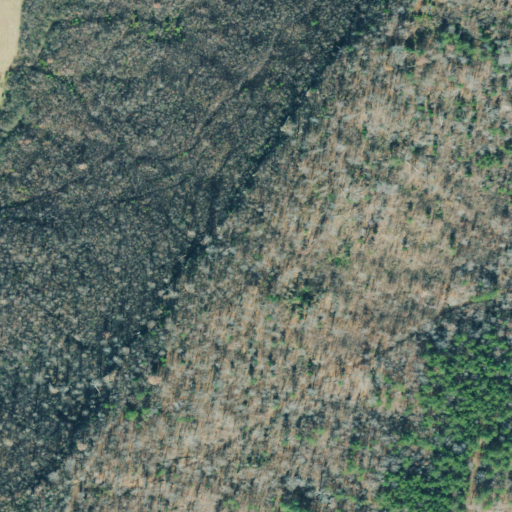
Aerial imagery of ridge(s) in Georgia named Conley Bluff containing deciduous forest, mixed forest, shrub, evergreen forest, and pasture